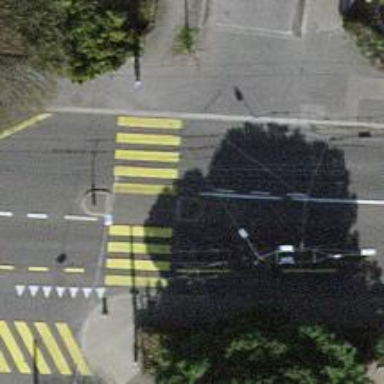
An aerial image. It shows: Marked crossing with pedestrian island.